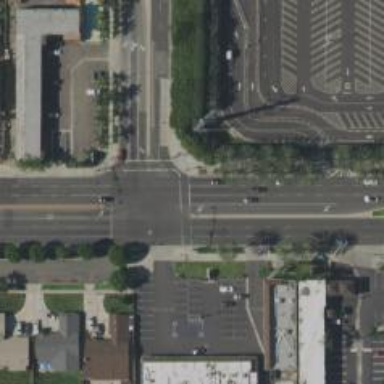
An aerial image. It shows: Primary highway with separate sidewalk.